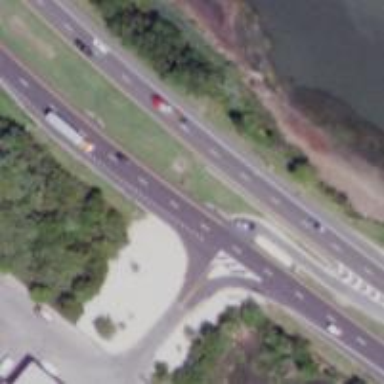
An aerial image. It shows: Trunk link highway.